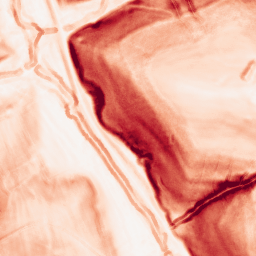
Category: morphological
Decomposition family: morphological_gradient
Decomposition parameters: size: 3
shape: disk
Upsampling method: sinc_blackman
Upsampling parameters: scale: 2
kernel_size: 16
Upsampling scale: 2